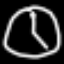
Label: clock